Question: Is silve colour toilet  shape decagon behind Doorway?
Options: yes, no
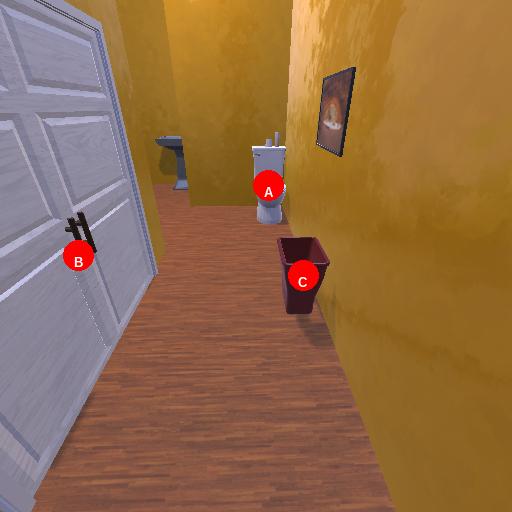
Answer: yes